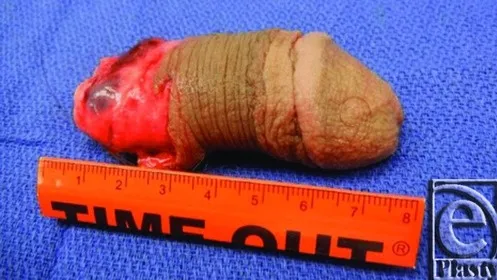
Showing an amputated penis. Distal amputated penis, 7.5 cm in length, was transected 2 cm from the base of the penis.
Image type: medical_photograph (other_medical_photograph)